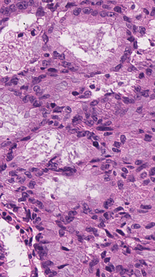
Tumor epithelial tissue: yes
Tumor-associated stroma tissue: no
Normal tissue: no